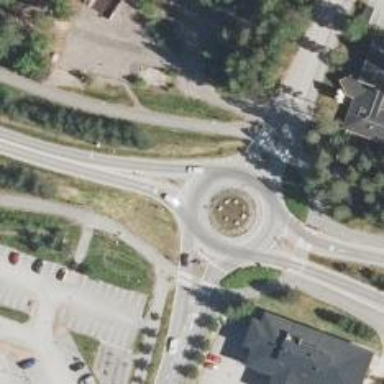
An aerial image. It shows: Secondary road made of asphalt leading to roundabout.